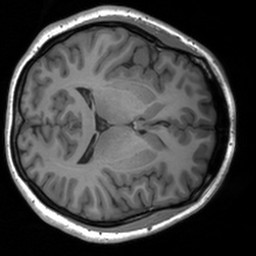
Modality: T1w
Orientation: axial
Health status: healthy
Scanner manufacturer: siemens
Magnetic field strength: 3 T
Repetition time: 1.9 s
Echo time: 0.00226 s